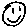
Label: smiley face